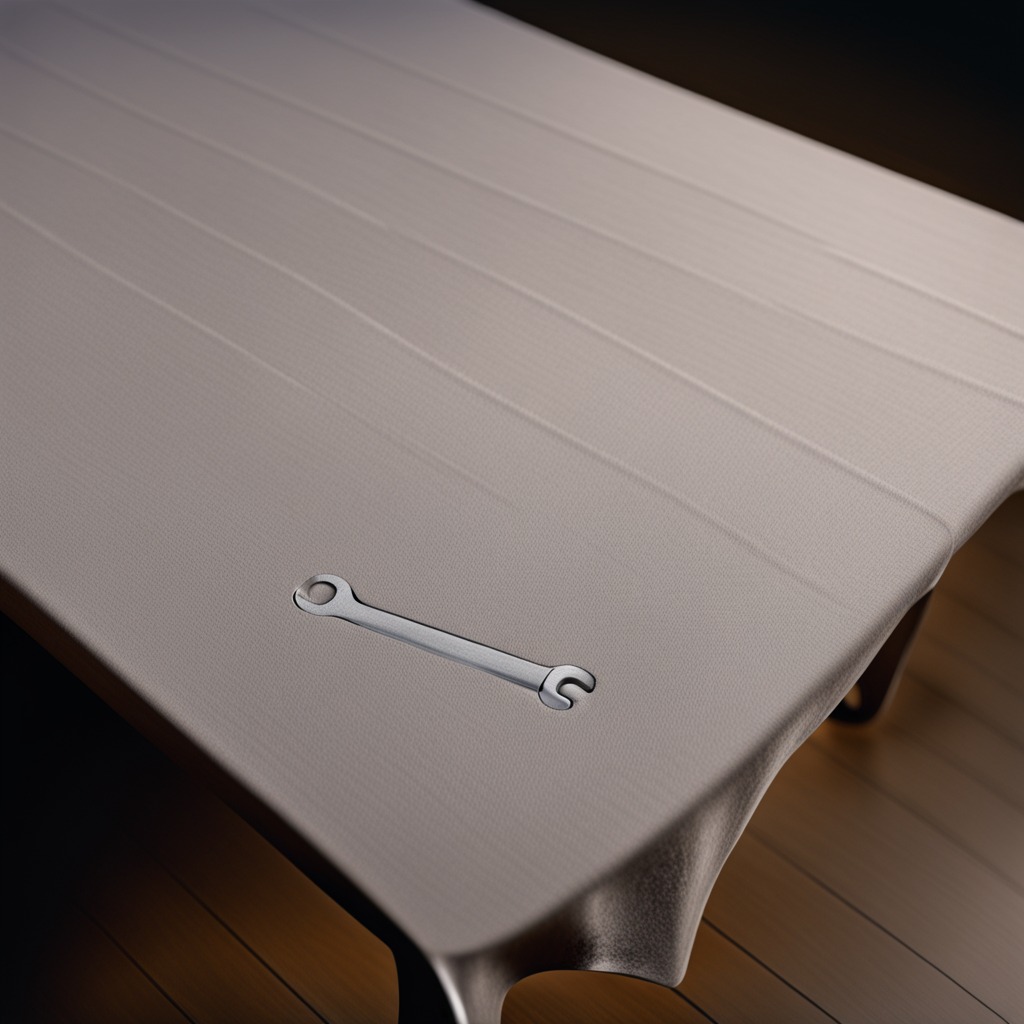
A wrench is lying on a wooden table.